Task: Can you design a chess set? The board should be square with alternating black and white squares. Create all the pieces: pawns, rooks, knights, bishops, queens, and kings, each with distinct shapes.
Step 4520:
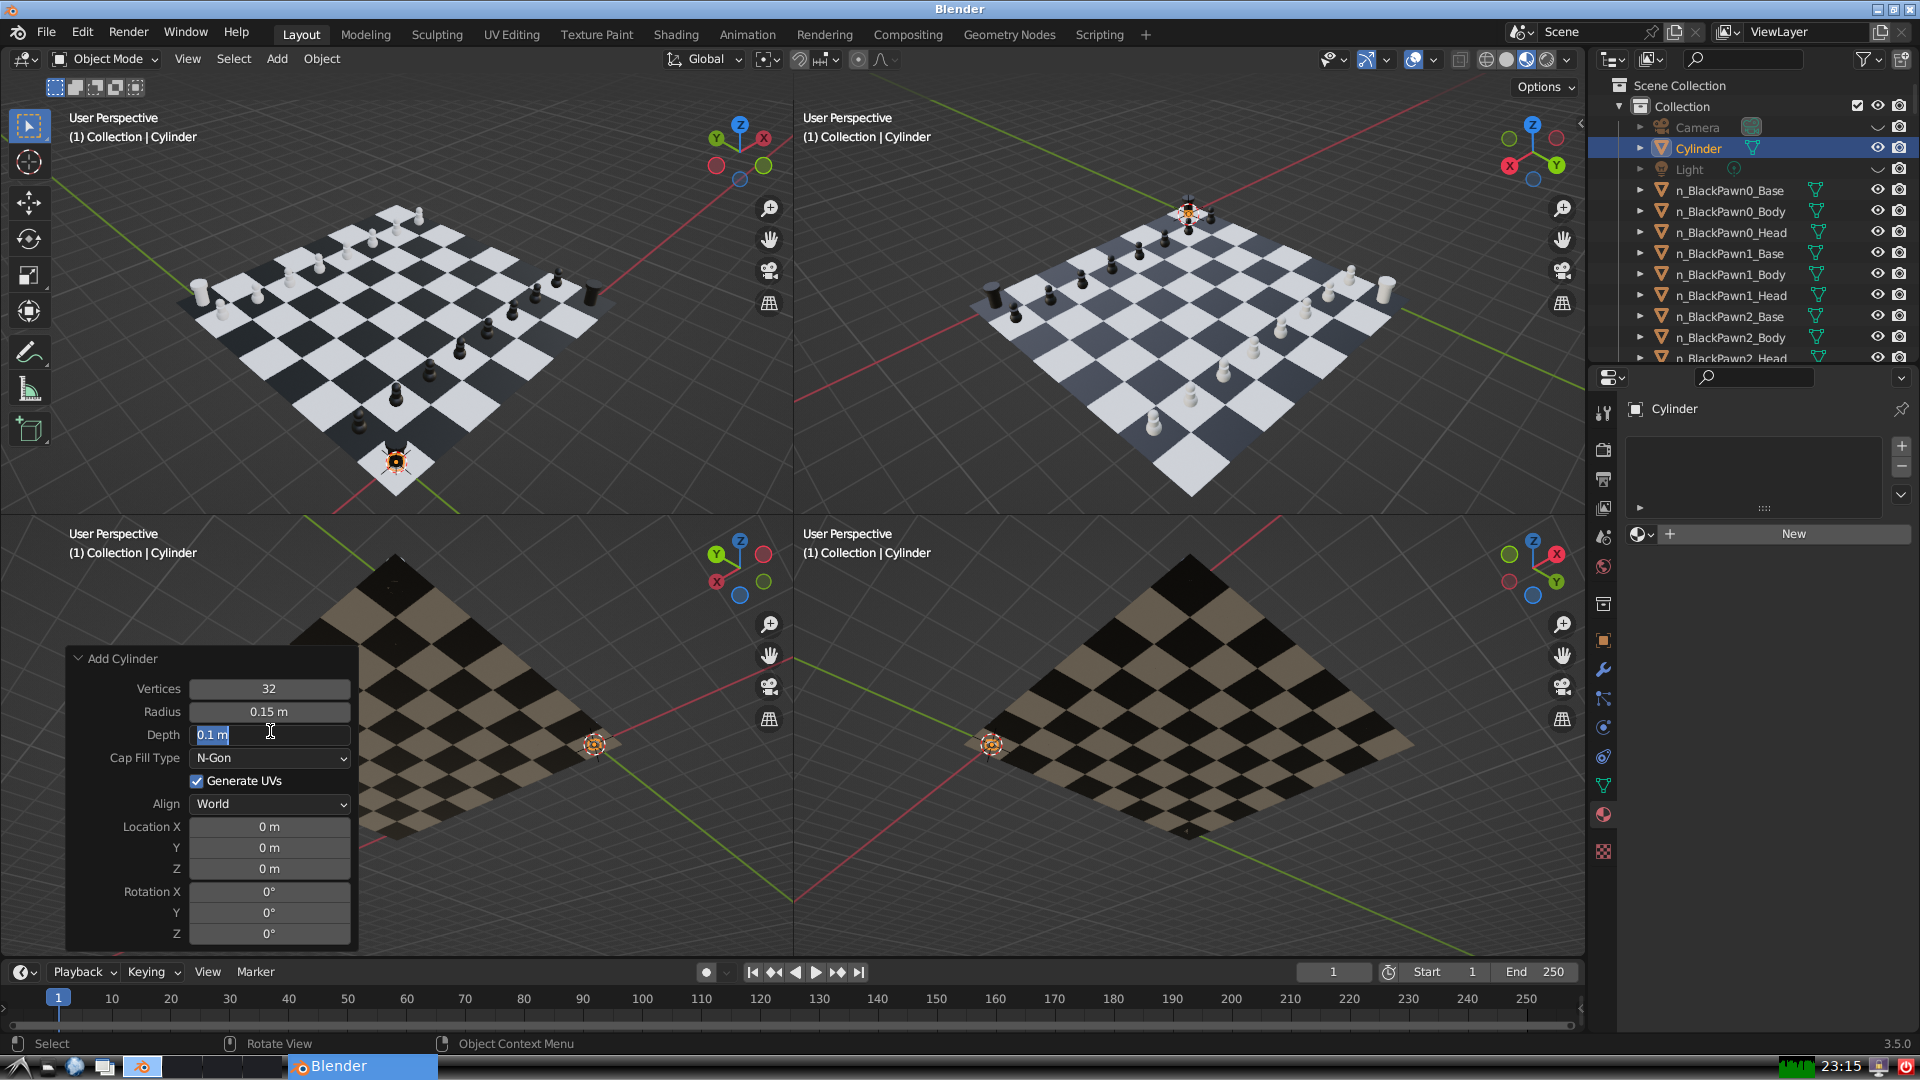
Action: input_text: 0.6